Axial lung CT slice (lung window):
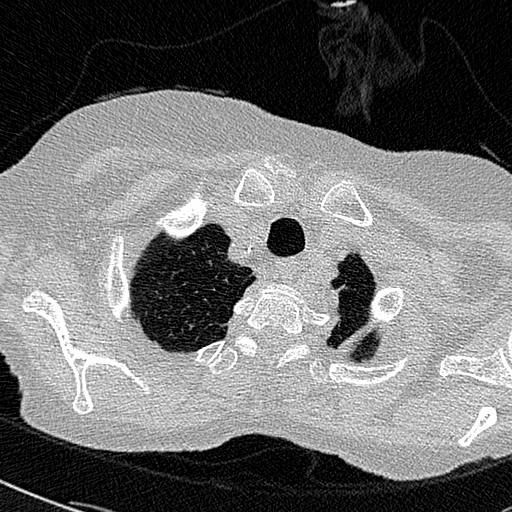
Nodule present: no